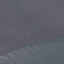
Label: SeaLake